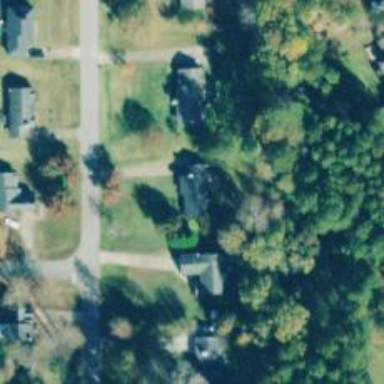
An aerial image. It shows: Simple and straightforward house.